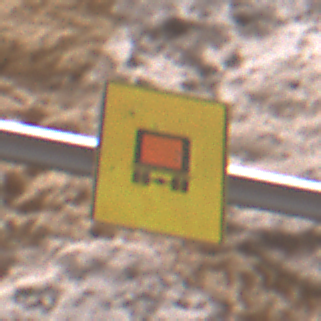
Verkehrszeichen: KennzeichnungspflichtigeFahrzeugeGefaehrlicheGueterOhnePfeilsymbol
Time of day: Midday
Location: Outdoor (Urban)
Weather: PartlyCloudy
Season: NotSpecified
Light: Natural